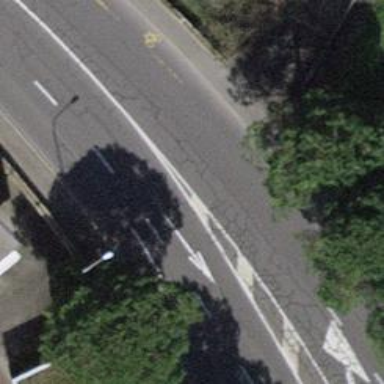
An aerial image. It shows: Secondary road with asphalt surface and sidewalks on both sides.